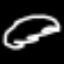
Label: frog